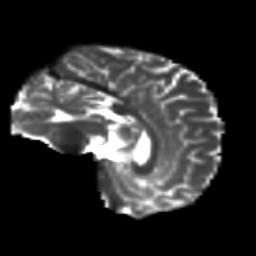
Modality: T2w
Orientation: sagittal
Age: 30
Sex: female
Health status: healthy
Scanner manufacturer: siemens
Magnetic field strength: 3 T
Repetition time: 8.6 s
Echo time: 0.095 s